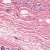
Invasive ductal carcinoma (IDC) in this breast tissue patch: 0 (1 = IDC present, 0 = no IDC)